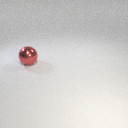
large red metal sphere